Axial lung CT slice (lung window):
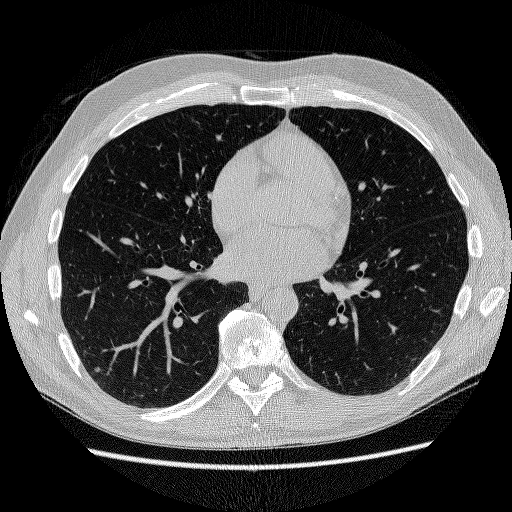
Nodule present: yes
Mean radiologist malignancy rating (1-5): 3